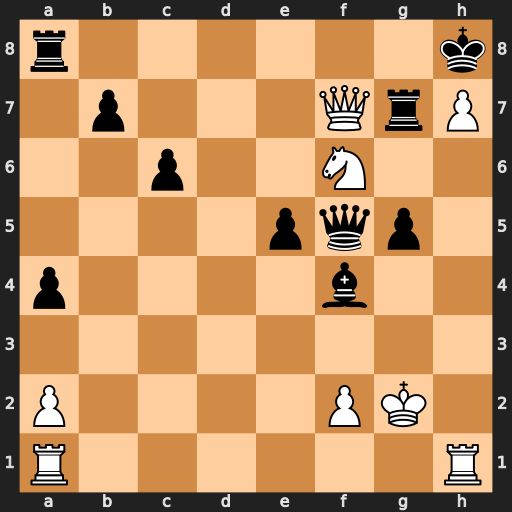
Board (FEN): r6k/1p3QrP/2p2N2/4pqp1/p4b2/8/P4PK1/R6R
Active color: w
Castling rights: -
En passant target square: -
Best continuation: Qg8+ Rgxg8 hxg8=Q#